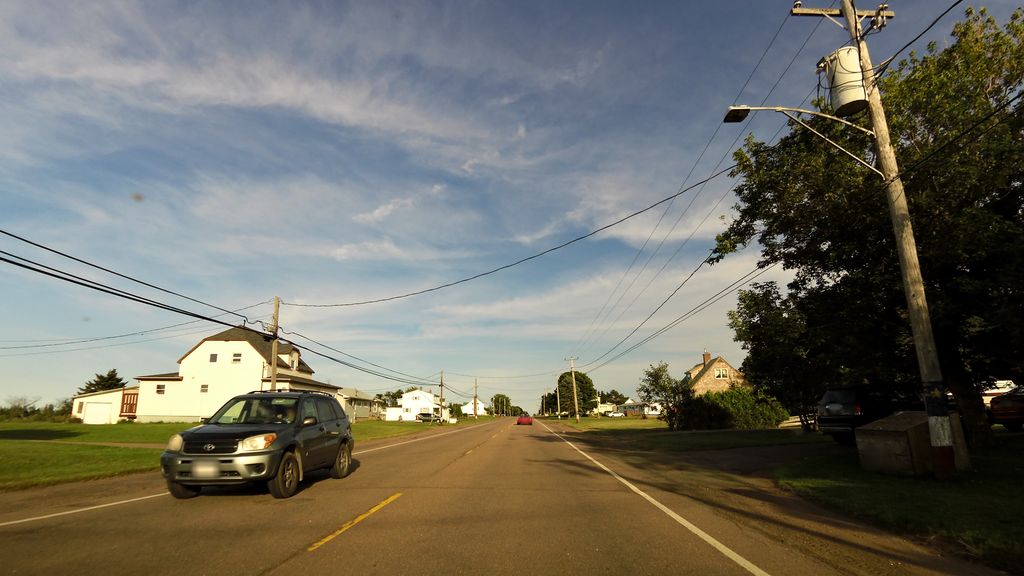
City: charlottetown